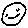
Label: smiley face